Field crop: tomato
Growth stage: 2
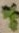
Species: solanum